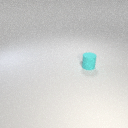
small cyan rubber cylinder